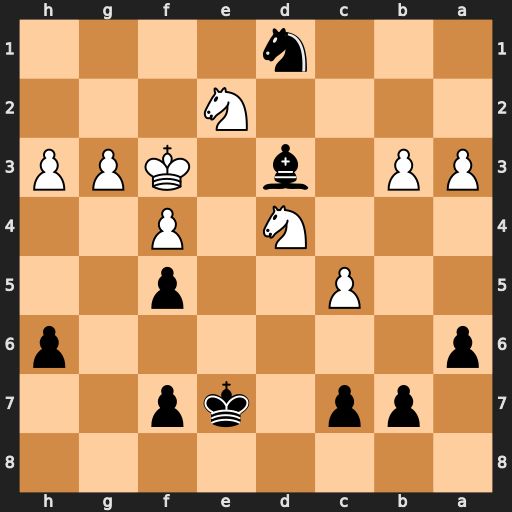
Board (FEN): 8/1pp1kp2/p6p/2P2p2/3N1P2/PP1b1KPP/4N3/3n4
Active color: b
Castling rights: -
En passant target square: -
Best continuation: Be4#